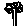
Label: tree